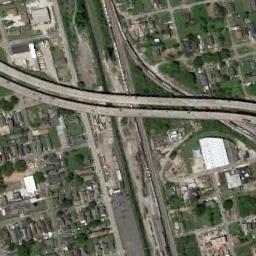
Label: overpass